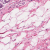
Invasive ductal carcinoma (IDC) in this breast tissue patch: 0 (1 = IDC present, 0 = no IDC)